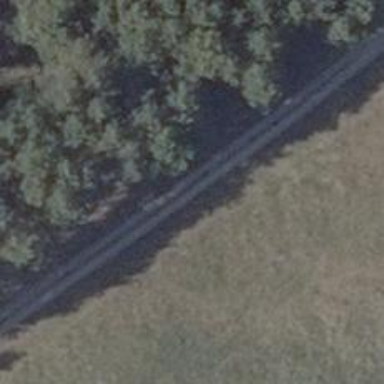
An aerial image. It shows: Gravel track of grade3 type.